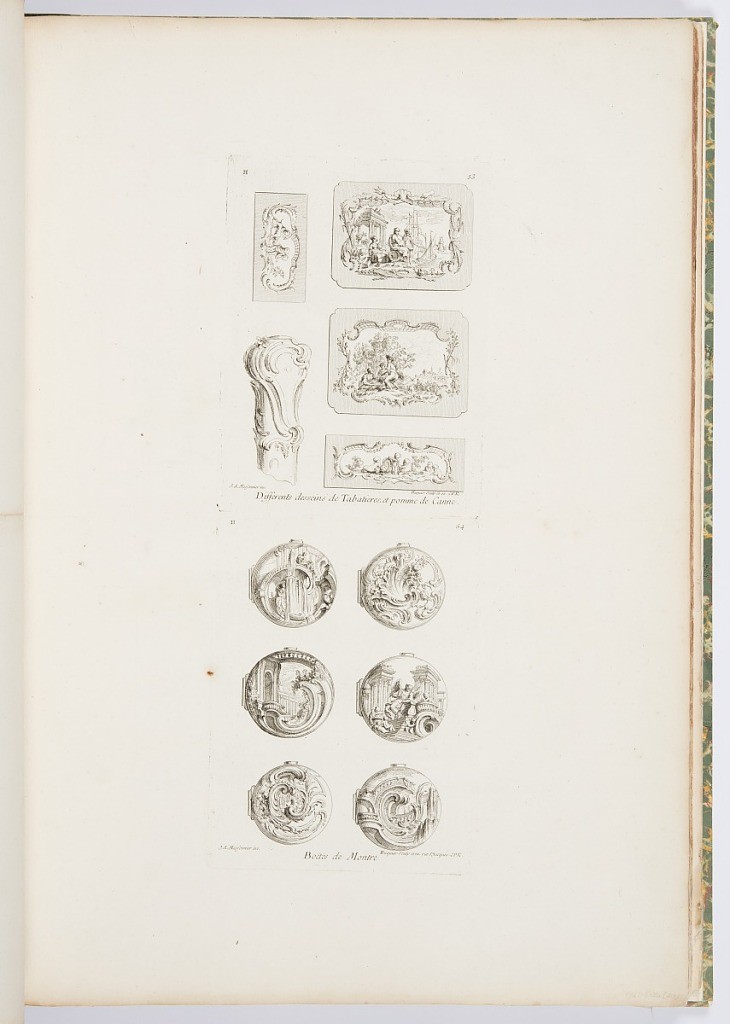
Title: Differents desseins de Tabatières, et pomme de canne, cinquième planche [Different Designs for Snuff Boxes and a Cane Handle, 5th Plate], pl. 53 in Oeuvre de Juste-Aurèle Meissonnier
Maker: Juste-Aurèle Meissonnier, French, b. Italy, 1695–1750
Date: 1748
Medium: Etching on off-white laid paper
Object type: Print
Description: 1921-6-212-20-a: Four designs for snuff boxes. Two large scenic des...;     1921-6-212-20-b: Six etchings for watch cases showing architectural...